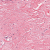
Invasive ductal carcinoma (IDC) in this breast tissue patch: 0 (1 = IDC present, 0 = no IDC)